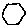
Label: hexagon